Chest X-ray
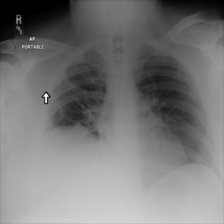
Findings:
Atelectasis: negative
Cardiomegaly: negative
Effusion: negative
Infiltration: positive
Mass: negative
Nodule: negative
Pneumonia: negative
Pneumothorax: negative
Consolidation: negative
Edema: negative
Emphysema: negative
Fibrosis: negative
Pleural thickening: negative
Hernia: negative